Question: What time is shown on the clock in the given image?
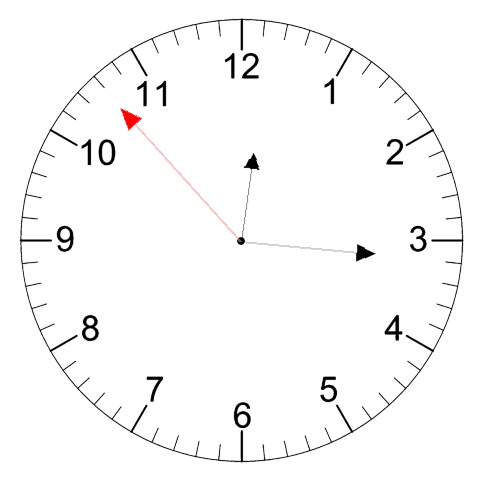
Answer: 12:15:53